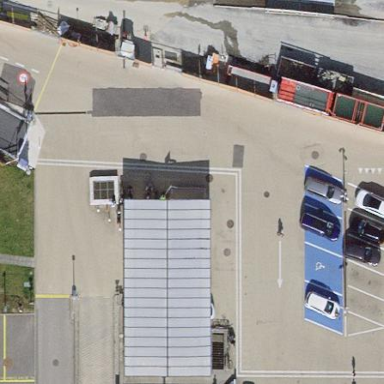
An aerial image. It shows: Motorcycle parking facility.